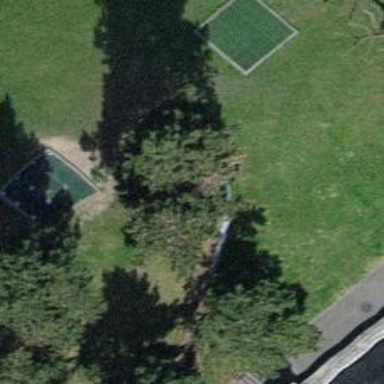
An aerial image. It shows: Evergreen tree with needle-leaved leaves.